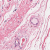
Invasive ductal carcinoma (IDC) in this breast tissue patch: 0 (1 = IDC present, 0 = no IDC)